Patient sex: F
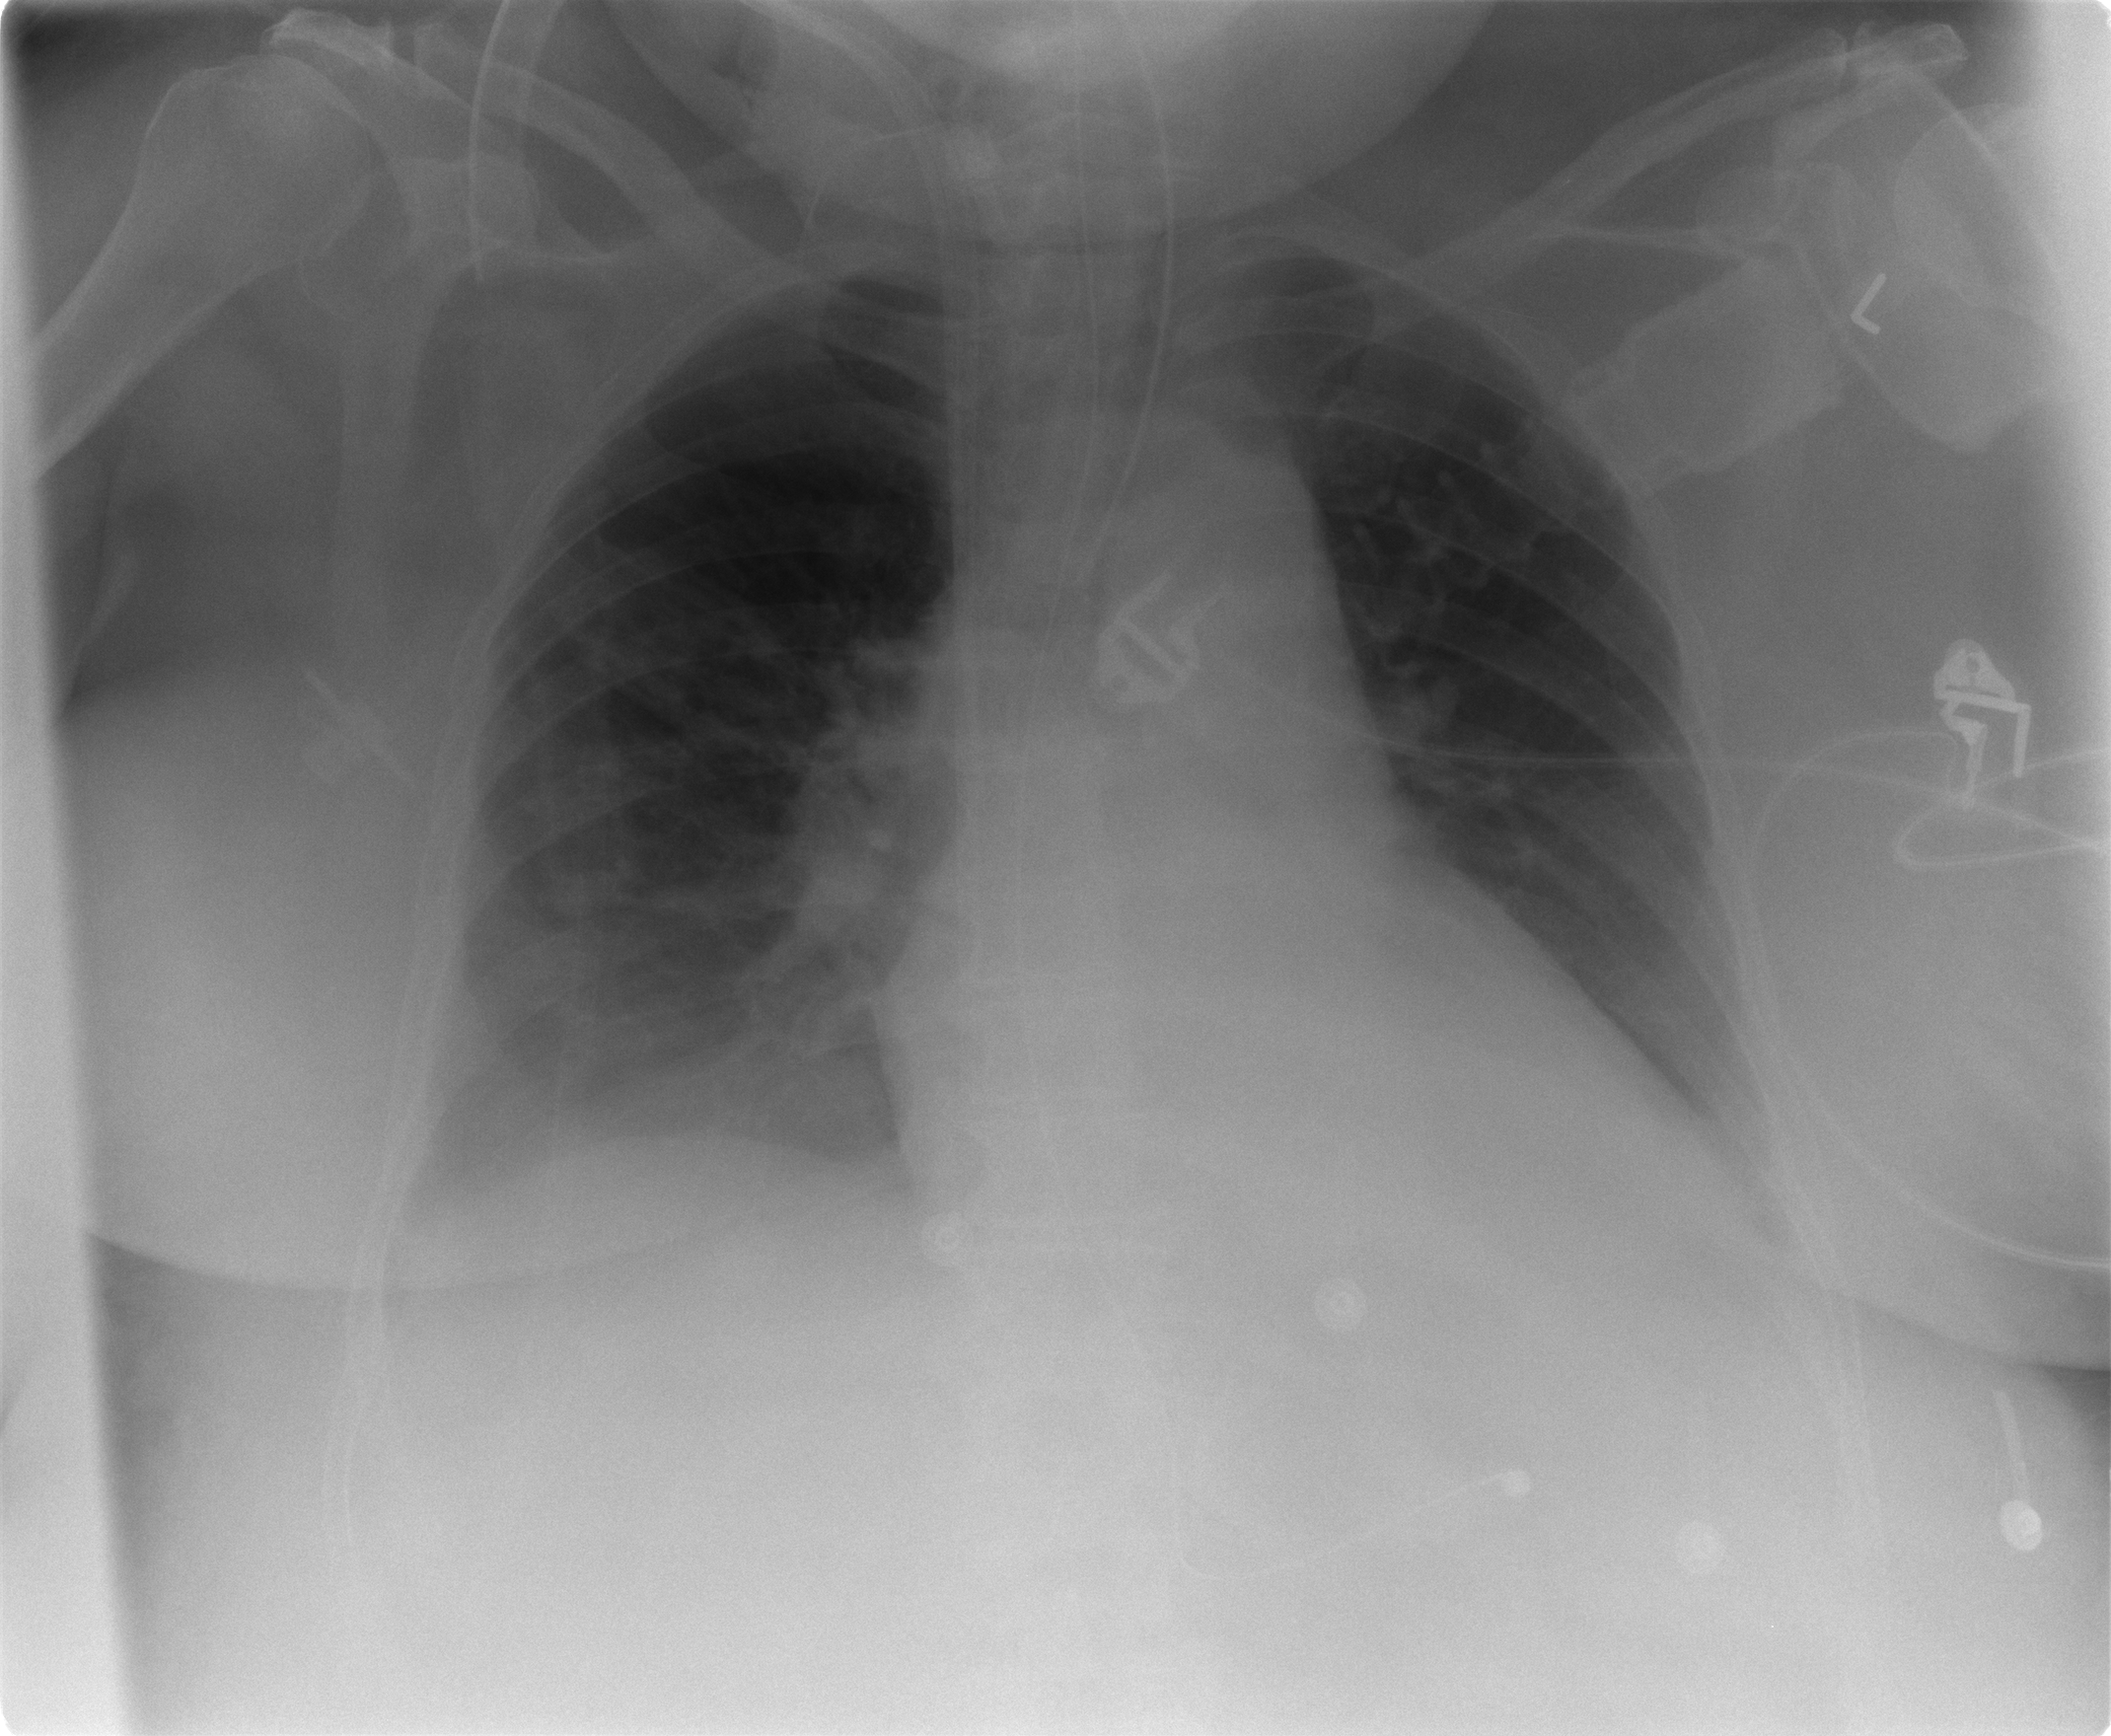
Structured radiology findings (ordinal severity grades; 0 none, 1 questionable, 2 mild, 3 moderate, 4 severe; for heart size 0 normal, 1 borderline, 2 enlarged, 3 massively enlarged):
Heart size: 2
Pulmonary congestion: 2
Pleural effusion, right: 0
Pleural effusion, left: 2
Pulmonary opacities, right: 2
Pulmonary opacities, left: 0
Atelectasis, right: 2
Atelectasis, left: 2